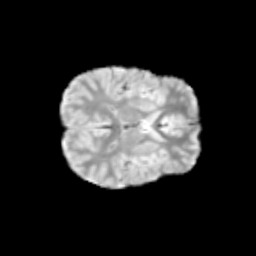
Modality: T2w
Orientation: axial
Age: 13
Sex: male
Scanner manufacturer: siemens
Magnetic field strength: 3 T
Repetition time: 3.8 s
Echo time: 0.07 s